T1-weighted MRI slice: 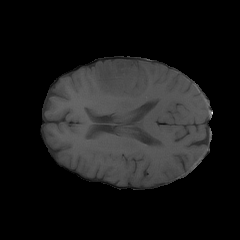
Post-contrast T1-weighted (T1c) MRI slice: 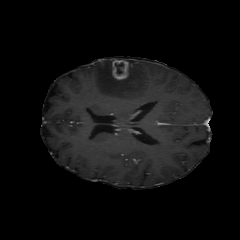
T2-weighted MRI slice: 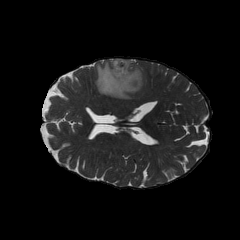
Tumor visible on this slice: yes